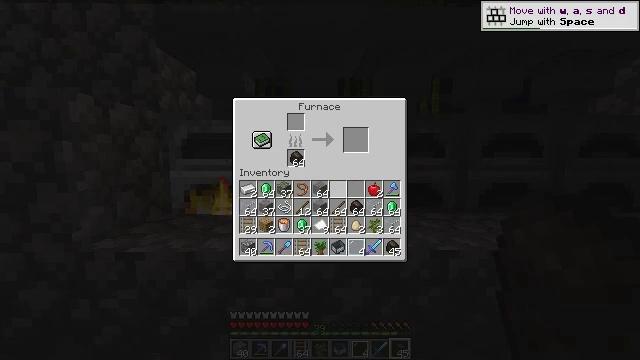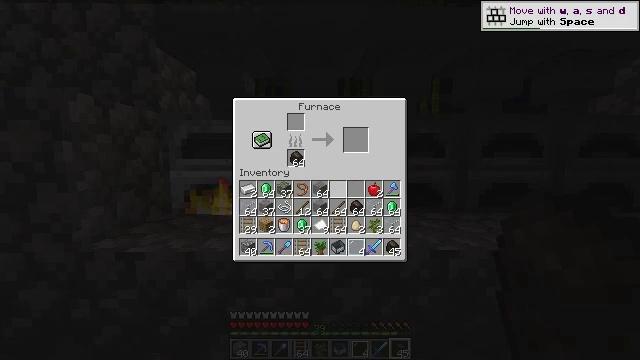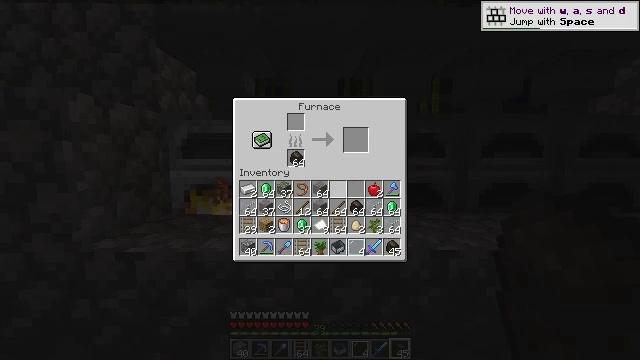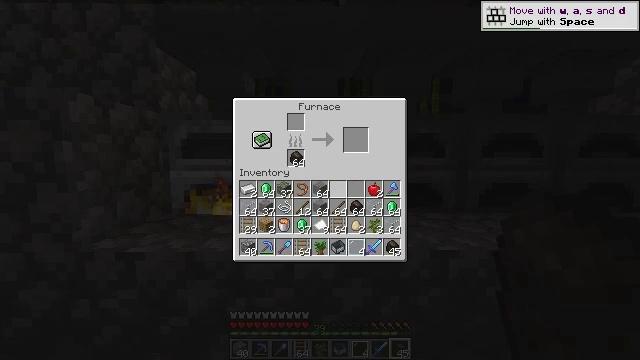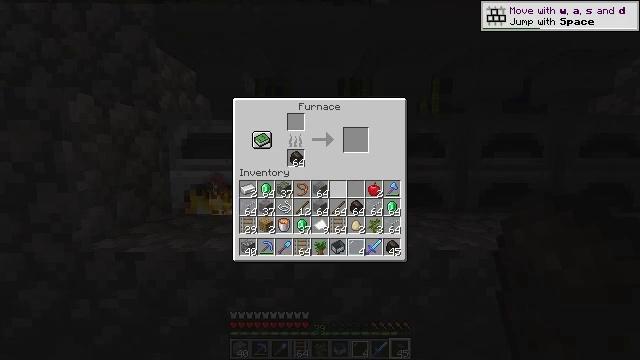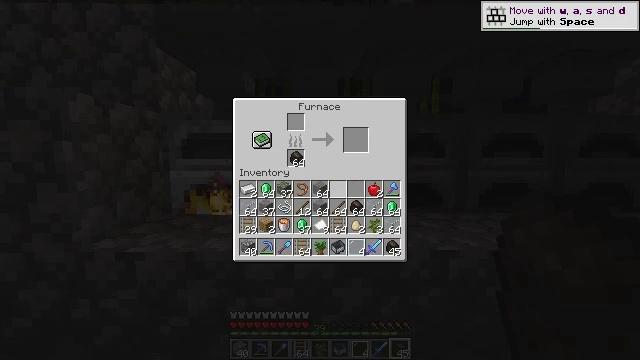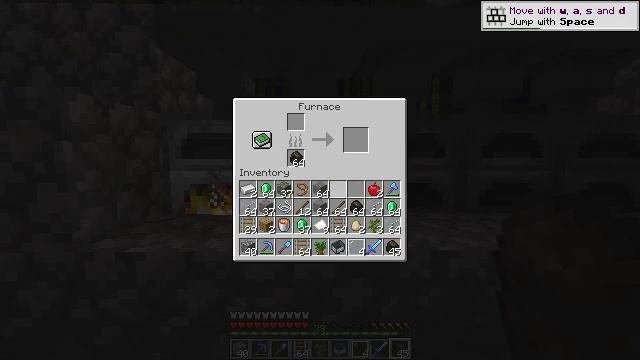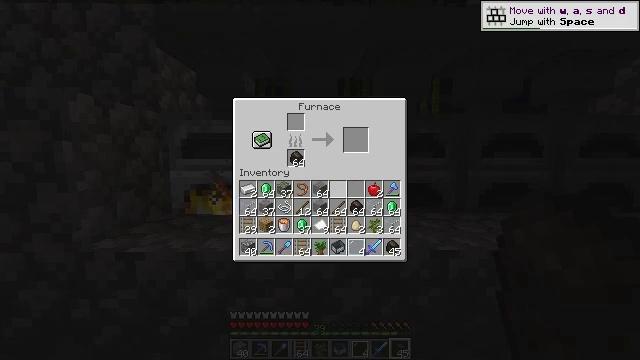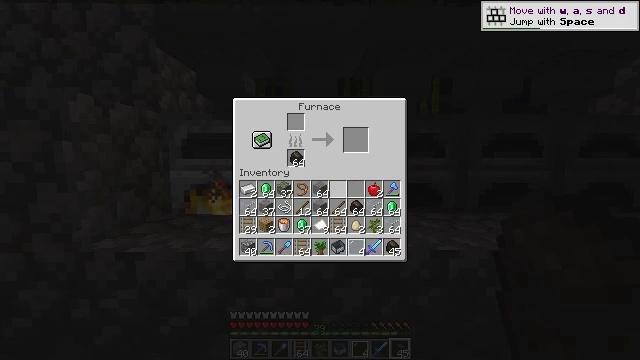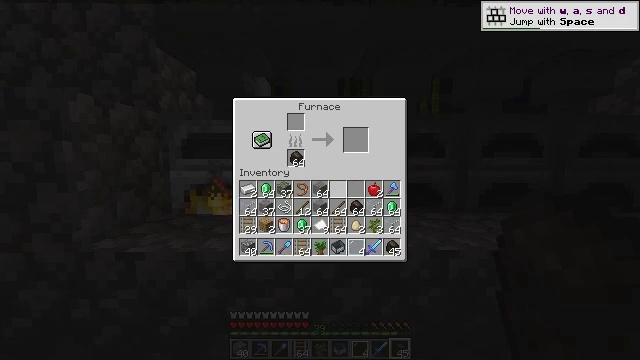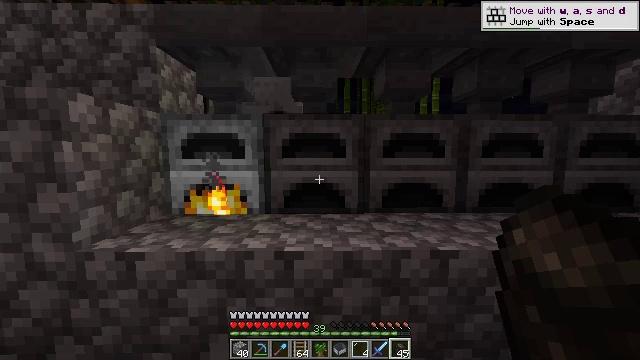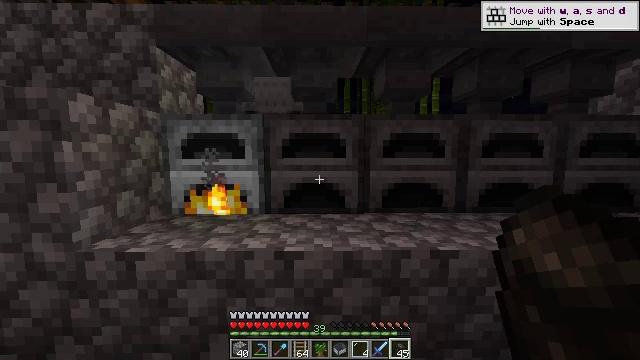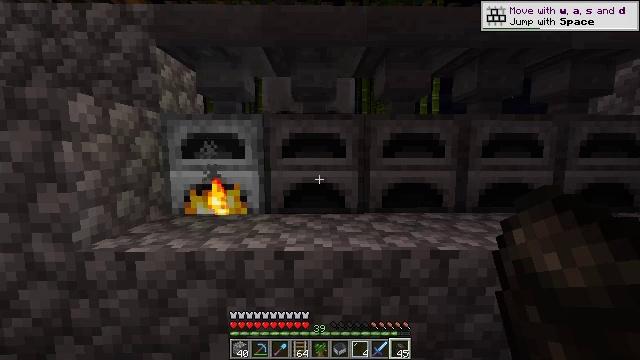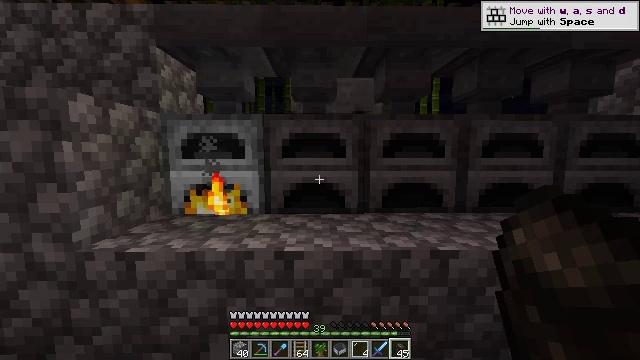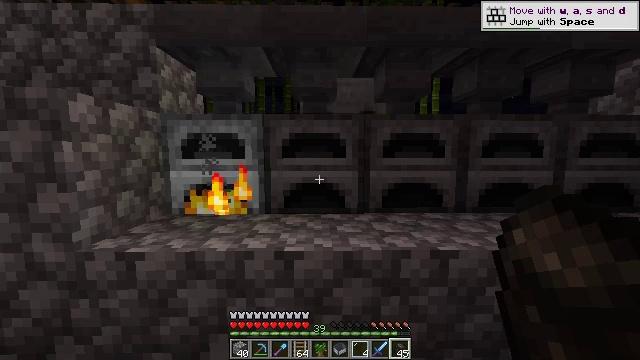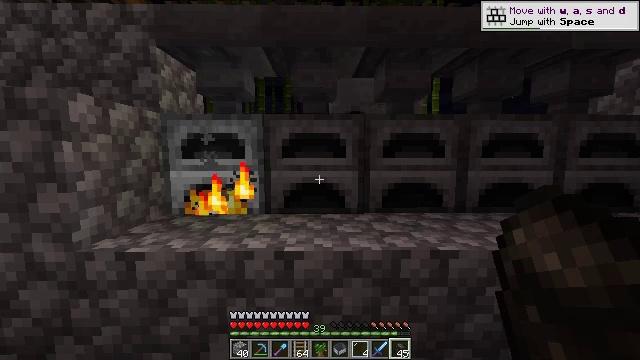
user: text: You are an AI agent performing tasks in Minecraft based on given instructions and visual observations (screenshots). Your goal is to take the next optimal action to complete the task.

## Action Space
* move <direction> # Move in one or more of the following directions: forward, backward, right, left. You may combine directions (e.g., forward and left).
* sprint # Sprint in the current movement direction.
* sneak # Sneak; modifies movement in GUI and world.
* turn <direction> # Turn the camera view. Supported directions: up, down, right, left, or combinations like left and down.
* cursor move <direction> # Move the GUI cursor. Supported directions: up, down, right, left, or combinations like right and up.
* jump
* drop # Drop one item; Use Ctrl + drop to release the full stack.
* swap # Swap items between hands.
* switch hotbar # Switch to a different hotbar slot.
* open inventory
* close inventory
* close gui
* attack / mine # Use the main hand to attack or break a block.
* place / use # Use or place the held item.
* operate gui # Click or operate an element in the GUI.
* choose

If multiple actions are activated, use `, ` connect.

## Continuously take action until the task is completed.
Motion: motion action
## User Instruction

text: craft item air
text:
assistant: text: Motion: no_op
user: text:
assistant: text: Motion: no_op
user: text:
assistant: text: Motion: no_op
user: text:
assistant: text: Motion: no_op
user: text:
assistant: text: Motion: no_op
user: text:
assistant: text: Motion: no_op
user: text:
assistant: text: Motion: no_op
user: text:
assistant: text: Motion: no_op
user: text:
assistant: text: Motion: no_op
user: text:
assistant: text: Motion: no_op
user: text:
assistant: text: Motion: close gui
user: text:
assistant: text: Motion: no_op
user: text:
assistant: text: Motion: no_op
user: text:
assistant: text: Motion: no_op
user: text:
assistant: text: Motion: no_op
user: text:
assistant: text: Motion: no_op
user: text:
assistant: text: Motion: no_op
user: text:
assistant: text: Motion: no_op
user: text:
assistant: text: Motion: no_op
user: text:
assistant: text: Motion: no_op
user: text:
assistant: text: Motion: no_op
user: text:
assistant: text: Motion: no_op
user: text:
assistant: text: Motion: no_op
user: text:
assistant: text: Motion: no_op
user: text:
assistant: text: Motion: no_op
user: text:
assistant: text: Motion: no_op
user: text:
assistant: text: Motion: no_op
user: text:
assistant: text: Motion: no_op
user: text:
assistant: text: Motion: no_op
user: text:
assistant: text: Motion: no_op